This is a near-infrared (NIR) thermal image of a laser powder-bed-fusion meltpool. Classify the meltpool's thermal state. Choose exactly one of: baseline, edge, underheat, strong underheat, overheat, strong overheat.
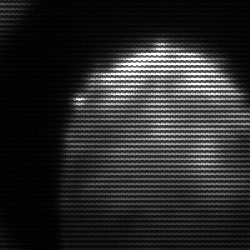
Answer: edge